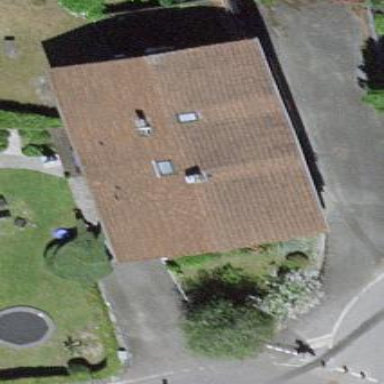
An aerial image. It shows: Building with gabled roof made of tiles. The roof orientation is along the building.